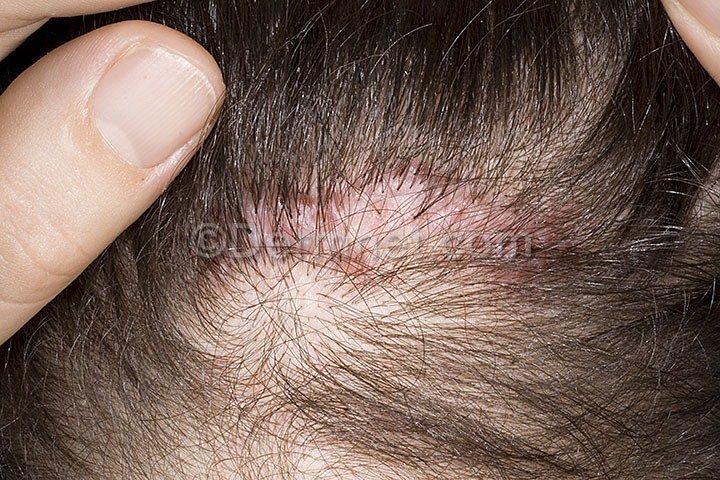
Disease: Hair Loss Photos Alopecia and other Hair Diseases